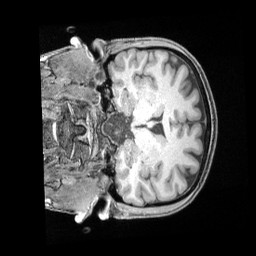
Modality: T1w
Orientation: coronal
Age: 36
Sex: female
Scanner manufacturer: siemens
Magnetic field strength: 3 T
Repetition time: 2 s
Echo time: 0.00211 s